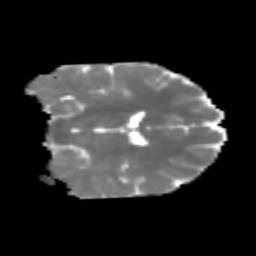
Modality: MD
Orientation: coronal
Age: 23
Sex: male
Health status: healthy